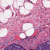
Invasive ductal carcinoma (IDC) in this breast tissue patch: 0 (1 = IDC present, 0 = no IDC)